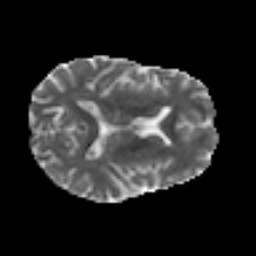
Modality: MD
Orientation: axial
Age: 38
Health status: ill
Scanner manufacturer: philips
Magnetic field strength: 3 T
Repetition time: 9 s
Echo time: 0.127 s